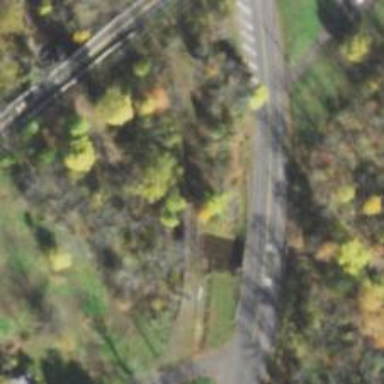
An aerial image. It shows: Track road with truss bridge. The track type is grade2.